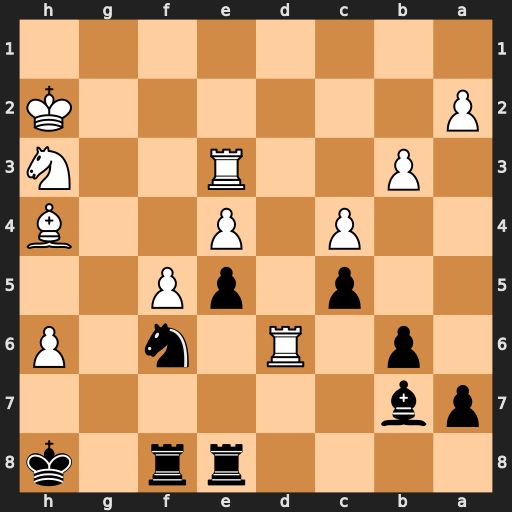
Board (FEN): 4rr1k/pb6/1p1R1n1P/2p1pP2/2P1P2B/1P2R2N/P6K/8
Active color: b
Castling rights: -
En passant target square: -
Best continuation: Ng4+ Kg3 Nxe3 Bf6+ Rxf6